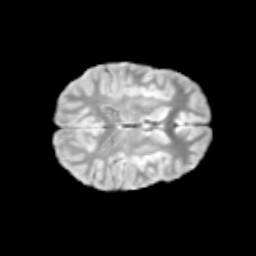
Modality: T2w
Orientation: axial
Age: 12
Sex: female
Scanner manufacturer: siemens
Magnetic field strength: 3 T
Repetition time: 3.8 s
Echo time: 0.07 s